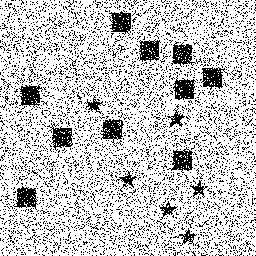
Squares: 10
Triangles: 0
Stars: 6
Total shapes: 16